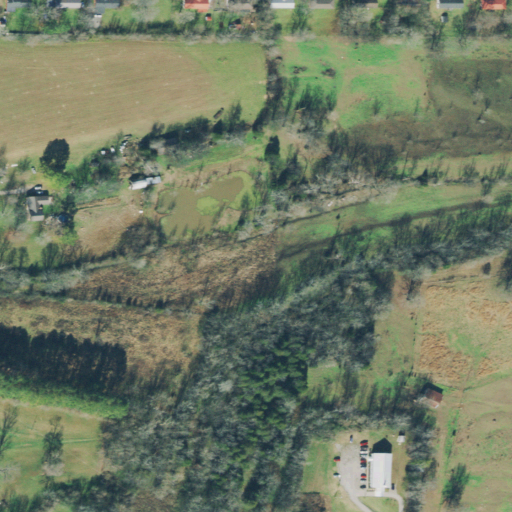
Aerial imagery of valley in Tennessee named Muck Hollow containing pasture, deciduous forest, evergreen forest, open development, mixed forest, low intensity development, and shrub